【题型】填空题　【知识点】立体几何　【难度】easy
已知四面体$SABC$的三组对棱相等，依次为$2\sqrt{5}$，$\sqrt{13}$，$5$，则该四面体的体积为\_\_\_\_.
【解答】
\noindent \textbf{【答案】}8

\noindent \textbf{【分析】}根据题意可将四面体$S-ABC$补形为长方体$ADBE-GCHS$，然后列出相应方程组，从而可求解.

\noindent \textbf{【详解】}如图，把四面体$S-ABC$补形为长方体$ADBE-GCHS$，设长方体的长、宽、高分别为$a,b,c$.

\noindent 易知$a^2+b^2=\left(2\sqrt{5}\right)^2$，$b^2+c^2=\left(\sqrt{13}\right)^2$，$c^2+a^2=5^2$，

\noindent 联立以上三式，解得$a=4$，$b=2$，$c=3$.

\noindent 故$V_{S-ABC}=V_{\text{长方体}}-4V_{C-ABD}=abc-4\times\dfrac{1}{3}\times\dfrac{1}{2}abc=\dfrac{1}{3}abc=8$.

\noindent 故答案为：8.
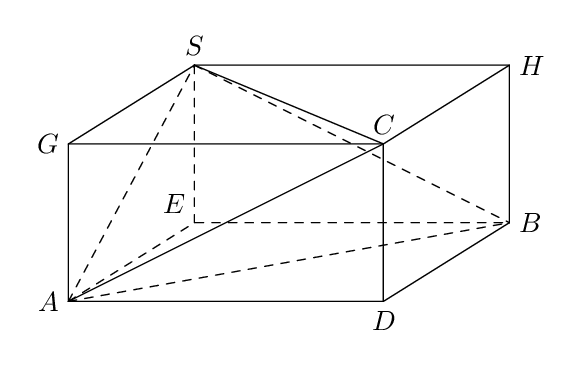